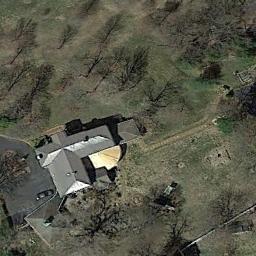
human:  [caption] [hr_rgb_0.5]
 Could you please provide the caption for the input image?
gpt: The sparse residential is on the bare land next to some trees .

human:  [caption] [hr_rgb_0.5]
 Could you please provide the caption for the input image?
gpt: A path leads to this house with black roof .

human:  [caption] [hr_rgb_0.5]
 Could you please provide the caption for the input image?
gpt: There are several houses of various sizes and many withered trees in a sparse residential area .

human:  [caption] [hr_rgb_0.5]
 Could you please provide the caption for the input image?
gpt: A car is next to a sparsely populated area .

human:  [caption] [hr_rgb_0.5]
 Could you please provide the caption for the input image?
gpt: A sparse residential area with some withered trees and a black building .